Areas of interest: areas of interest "Cloud Moor Park"
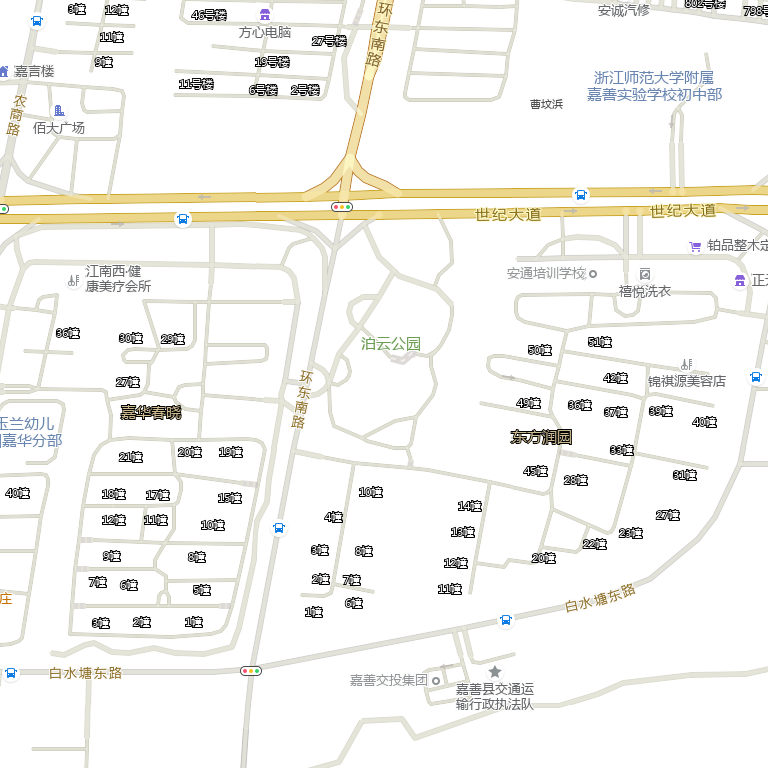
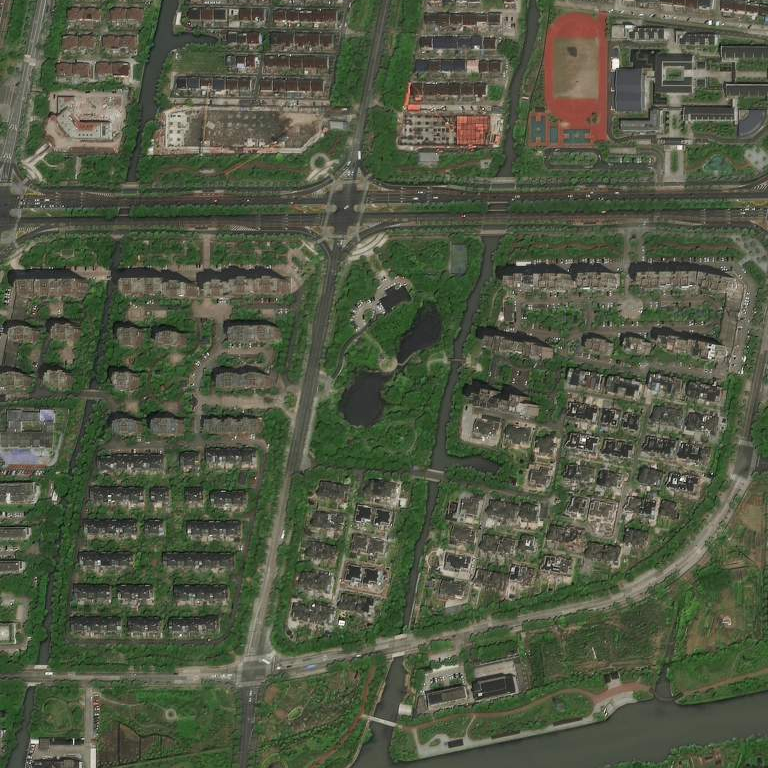